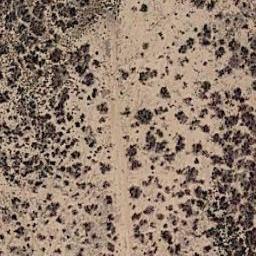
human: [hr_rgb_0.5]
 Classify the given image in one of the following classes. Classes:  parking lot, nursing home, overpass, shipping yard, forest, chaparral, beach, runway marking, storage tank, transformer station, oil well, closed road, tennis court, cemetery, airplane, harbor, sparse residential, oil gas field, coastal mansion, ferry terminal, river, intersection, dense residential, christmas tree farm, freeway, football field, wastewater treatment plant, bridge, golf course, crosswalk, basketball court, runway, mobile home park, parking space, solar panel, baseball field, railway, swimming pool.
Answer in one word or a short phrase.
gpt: chaparral